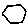
Label: hexagon